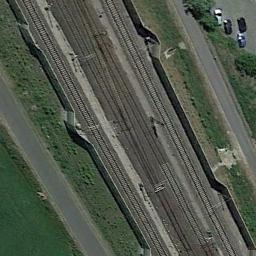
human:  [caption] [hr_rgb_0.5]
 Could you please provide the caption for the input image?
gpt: The railway is next to the grass .

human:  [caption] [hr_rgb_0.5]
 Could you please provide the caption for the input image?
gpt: There are two railways in the middle of the two highways .

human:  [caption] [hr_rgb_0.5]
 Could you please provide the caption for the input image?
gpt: There are several cars beside the railway .

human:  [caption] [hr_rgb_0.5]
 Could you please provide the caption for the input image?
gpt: These railways go through the green belt .

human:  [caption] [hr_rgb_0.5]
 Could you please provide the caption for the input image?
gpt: There are some green lawns beside the railway .